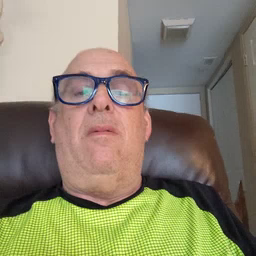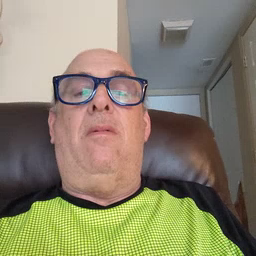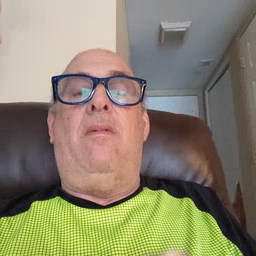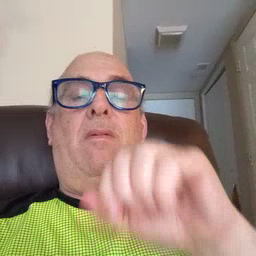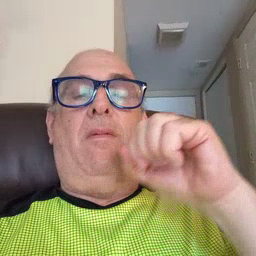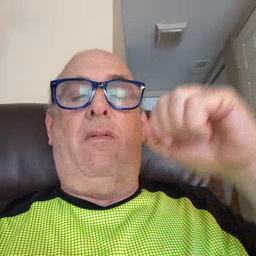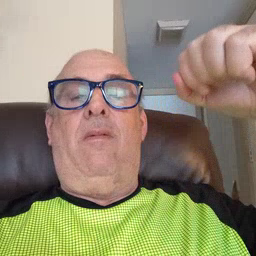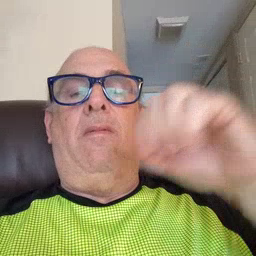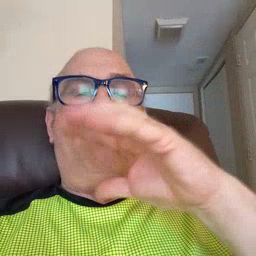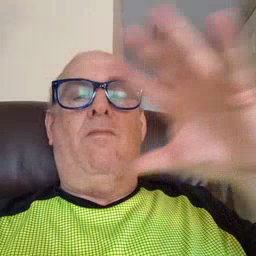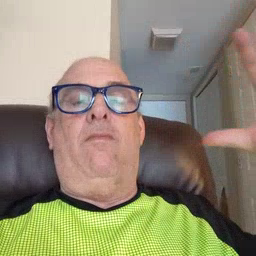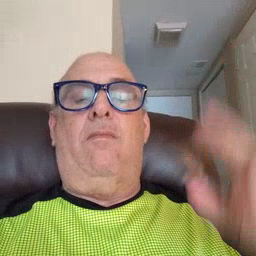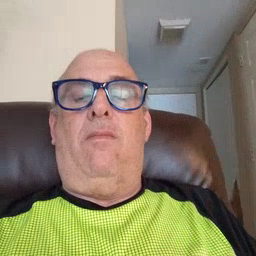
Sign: balloon